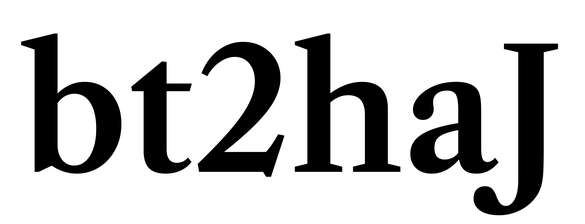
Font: LibreCaslonText_SemiBold